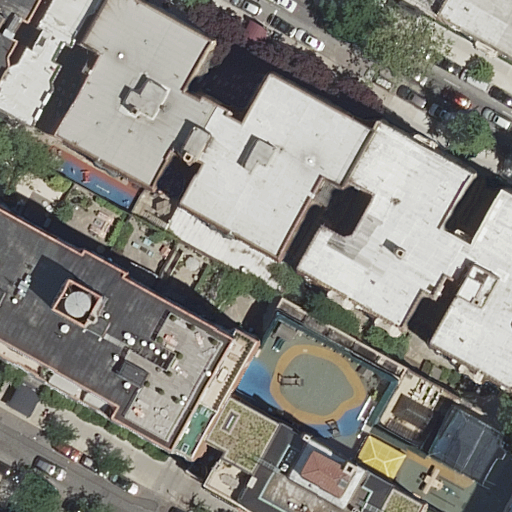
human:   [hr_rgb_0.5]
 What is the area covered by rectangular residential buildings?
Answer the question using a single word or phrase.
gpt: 9m2

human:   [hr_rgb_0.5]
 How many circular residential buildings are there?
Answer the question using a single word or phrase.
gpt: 0

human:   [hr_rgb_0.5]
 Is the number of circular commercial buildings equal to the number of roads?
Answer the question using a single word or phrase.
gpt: no

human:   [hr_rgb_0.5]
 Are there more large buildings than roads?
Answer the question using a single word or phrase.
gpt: yes

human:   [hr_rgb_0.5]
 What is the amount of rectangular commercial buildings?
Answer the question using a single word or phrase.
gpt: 0

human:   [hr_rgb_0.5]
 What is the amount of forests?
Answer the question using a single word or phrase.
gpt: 0

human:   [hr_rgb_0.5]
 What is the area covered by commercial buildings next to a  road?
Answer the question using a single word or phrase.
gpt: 0m2

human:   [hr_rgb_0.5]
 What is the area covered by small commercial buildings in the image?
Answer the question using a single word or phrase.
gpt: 0m2

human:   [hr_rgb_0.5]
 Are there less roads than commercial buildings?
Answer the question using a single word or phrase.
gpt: no

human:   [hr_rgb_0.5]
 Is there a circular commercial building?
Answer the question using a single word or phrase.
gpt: no

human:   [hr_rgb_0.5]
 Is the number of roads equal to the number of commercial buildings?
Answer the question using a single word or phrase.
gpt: no

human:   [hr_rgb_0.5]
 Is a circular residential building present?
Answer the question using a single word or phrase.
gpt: no

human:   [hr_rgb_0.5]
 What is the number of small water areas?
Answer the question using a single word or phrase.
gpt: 0

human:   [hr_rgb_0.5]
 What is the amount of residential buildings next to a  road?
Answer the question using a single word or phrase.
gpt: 9

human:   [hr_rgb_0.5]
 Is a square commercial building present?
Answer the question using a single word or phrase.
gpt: no

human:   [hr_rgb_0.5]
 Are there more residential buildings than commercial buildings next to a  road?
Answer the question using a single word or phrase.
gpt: yes

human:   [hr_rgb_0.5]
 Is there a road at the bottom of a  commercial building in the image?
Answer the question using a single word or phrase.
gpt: no

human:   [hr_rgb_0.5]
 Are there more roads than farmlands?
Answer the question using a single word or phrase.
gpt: yes

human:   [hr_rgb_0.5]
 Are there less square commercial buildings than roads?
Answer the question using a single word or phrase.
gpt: yes

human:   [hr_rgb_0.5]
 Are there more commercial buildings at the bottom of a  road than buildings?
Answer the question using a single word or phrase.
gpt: no

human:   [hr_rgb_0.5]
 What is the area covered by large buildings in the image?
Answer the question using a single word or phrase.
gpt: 3534m2

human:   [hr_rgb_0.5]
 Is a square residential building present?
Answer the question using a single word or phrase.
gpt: no

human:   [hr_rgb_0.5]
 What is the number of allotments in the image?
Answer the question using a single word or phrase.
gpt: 0

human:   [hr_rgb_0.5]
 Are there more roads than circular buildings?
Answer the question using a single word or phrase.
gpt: yes

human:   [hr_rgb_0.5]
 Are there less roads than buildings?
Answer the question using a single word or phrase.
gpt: yes

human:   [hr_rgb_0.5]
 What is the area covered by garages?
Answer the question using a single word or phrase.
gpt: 0m2

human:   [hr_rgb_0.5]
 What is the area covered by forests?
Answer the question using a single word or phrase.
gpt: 0m2

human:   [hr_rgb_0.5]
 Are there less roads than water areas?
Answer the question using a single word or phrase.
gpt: no

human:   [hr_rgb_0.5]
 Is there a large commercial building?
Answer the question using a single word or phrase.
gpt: no

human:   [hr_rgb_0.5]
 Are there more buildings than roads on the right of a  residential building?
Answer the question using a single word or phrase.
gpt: yes

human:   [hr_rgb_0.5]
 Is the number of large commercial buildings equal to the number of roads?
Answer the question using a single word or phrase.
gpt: no

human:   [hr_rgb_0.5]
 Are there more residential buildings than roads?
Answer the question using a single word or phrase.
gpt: yes

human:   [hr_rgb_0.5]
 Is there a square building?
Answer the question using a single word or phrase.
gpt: no

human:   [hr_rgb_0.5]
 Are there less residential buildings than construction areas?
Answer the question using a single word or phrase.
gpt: no

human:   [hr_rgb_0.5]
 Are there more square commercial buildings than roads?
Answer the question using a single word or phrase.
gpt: no

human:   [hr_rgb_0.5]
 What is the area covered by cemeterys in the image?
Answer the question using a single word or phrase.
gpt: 0m2